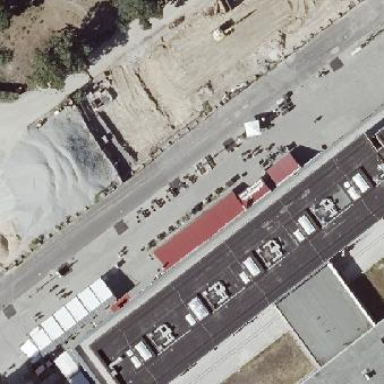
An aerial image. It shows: Bicycle parking area with stands.